Question: I am creating a WPF application which has a 'MediaElement' that plays video. I didn't like the way the 'Slider' control looked. I therefore I attempted, mostly successfully to use a 'ProgressBar' in its place.
I have implemented functionality for clicking the 'ProgressBar' to set the value of both itself and that of the position of the 'MediaElement'. However when I also implemented a 'DispatcherTimer' to increment the value of the 'ProgressBar' alongside this functionality I am getting an oddity that I cannot work out where it is coming from.
Basically when I click on the 'ProgressBar', the fill correctly updates to where the cursor is (I am setting it directly in 'setProgressBarPosition'), but then moves back a bit (I am guessing, when the '_Tick' method call is made of the 'DispatcherTimer', which is setting the 'ProgressBar.Value' based on the position of 'meVideo').
The MSPaint arrow shows where I clicked, the red fill shows where it updated to, the gap between the cursor click and the position of the fill gets larger the later in the timeline I click which makes me think I have made a mistake in a calculation somewhere:

I am thinking I have probably done something wrong in the setting of 'meVideo.Position' in 'pgbVideo_MouseUp' but I can't see it. Here is my code:
'''
private void videoTimer_Tick(object sender, EventArgs e)
{
if (!isDragging)
{
pgbVideo.Value = meVideo.Position.TotalSeconds;
}
}
/*
* Handles the clicking of the video timeline.
*/
private void pgbVideo_MouseDown(object sender, MouseButtonEventArgs e)
{
double mousePosition = e.GetPosition(pgbVideo).X;
setProgressBarPosition(mousePosition);
isDragging = true;
}
/*
* Handles the dragging of the mouse over the video timeline.
*/
private void pgbVideo_MouseMove(object sender, MouseEventArgs e)
{
if (e.LeftButton == MouseButtonState.Pressed)
{
double mousePosition = e.GetPosition(pgbVideo).X;
setProgressBarPosition(mousePosition);
}
}
/*
* Sets the position of the video timeline progressbar.
*/
private void setProgressBarPosition(double mousePosition)
{
if (meVideo.Source != null)
{
double progressBarPosition = mousePosition / pgbVideo.ActualWidth * pgbVideo.Maximum;
pgbVideo.Value = progressBarPosition;
}
}
/*
* Sets the position of the media element.
*/
private void pgbVideo_MouseUp(object sender, MouseButtonEventArgs e)
{
if (meVideo.Source != null)
{
double videoPositon = meVideo.NaturalDuration.TimeSpan.Ticks * (pgbVideo.Value / pgbTime.Maximum);
meVideo.Position = new TimeSpan((int)videoPositon);
}
isDragging = false;
}
'''
Thanks for reading, any help appreciated!
EDIT: Here is my '_MediaOpened' method where I set the maximum value of the 'ProgressBar':
'''
private void meVideo_MediaOpened(object sender, RoutedEventArgs e)
{
pgbVideo.Maximum = meVideo.NaturalDuration.TimeSpan.TotalSeconds;
videoTimer.Start();
isPlaying = true;
}
'''
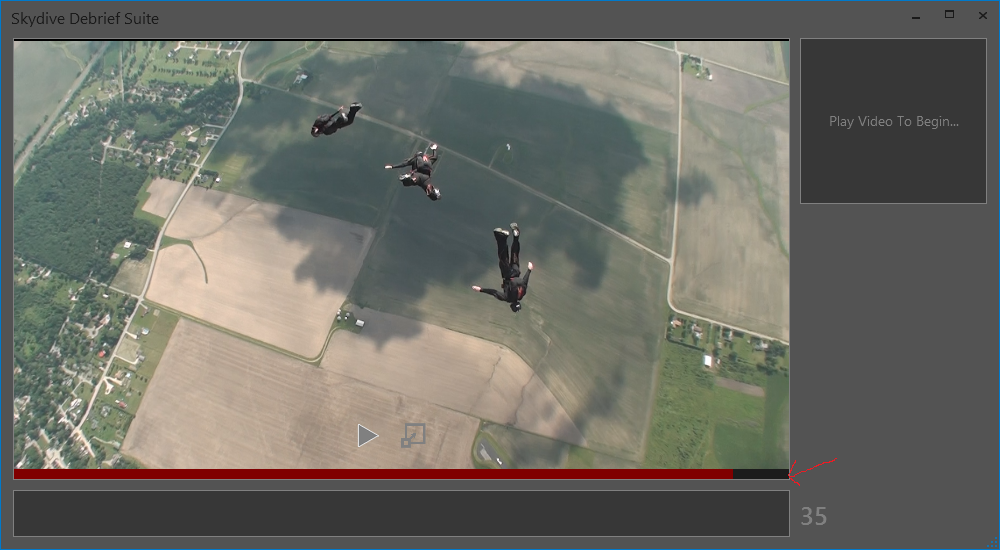
Answer: Annoyingly it was a simple mistake made by me being too quick on the IntelliSense! In 'pgbVideo_MouseUp' the line:
'''
double videoPositon = meVideo.NaturalDuration.TimeSpan.Ticks * (pgbVideo.Value / pgbTime.Maximum);
'''
Should be:
'''
double videoPositon = meVideo.NaturalDuration.TimeSpan.Ticks * (pgbVideo.Value / pgbVideo.Maximum);
'''
'pgbTime' refers to another, unrelated 'ProgressBar' which has the 'Maximum' of 100. With the 'TotalSeconds' of the loaded video being used to set the 'Maximum' of 'pgbVideo' and the video length being 92 seconds, the problem presented as an issue with accuracy (to me at least!), whereas if the video was 10 minutes the behaviour would have been way off and maybe led me to looking for a more obvious mistake!
Thanks to everyone that tried to help.